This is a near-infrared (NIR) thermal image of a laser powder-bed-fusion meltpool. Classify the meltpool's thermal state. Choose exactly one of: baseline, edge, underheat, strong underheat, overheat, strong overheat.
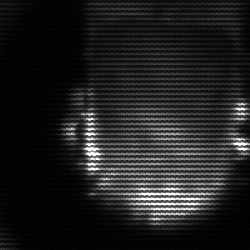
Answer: baseline